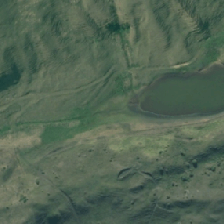
Land cover: lake_pond